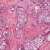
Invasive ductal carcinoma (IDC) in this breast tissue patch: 1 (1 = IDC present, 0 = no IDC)